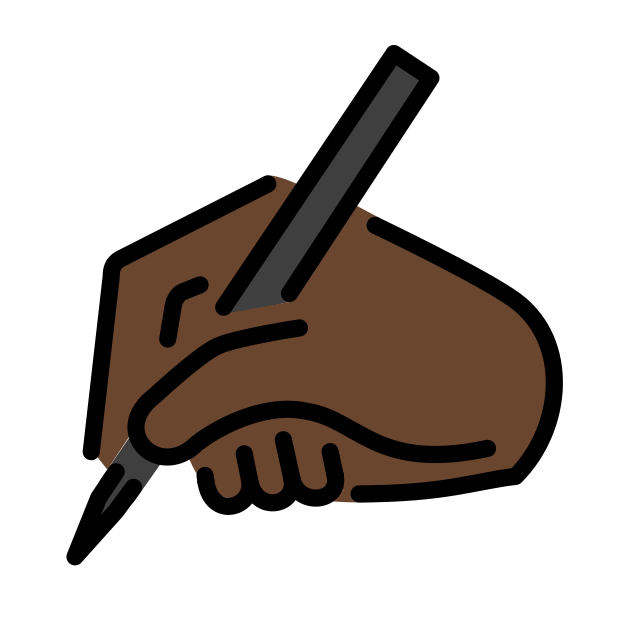
writing hand: dark skin tone